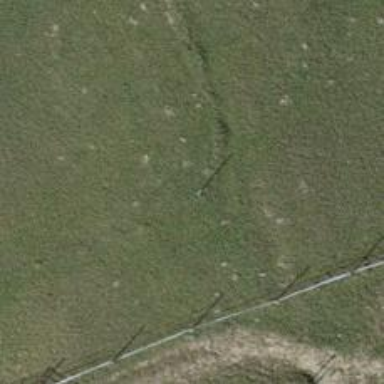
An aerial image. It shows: Fence.